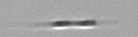
Label: Leptocylindrus